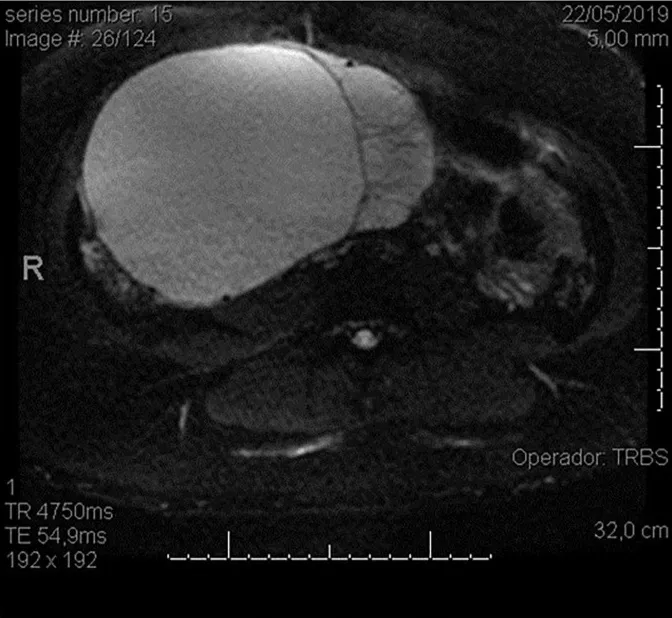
Magnetic resonance (MR) image showing a large ovarian cystic formation on the right in axial view.
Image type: radiology (mri)